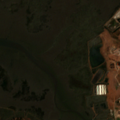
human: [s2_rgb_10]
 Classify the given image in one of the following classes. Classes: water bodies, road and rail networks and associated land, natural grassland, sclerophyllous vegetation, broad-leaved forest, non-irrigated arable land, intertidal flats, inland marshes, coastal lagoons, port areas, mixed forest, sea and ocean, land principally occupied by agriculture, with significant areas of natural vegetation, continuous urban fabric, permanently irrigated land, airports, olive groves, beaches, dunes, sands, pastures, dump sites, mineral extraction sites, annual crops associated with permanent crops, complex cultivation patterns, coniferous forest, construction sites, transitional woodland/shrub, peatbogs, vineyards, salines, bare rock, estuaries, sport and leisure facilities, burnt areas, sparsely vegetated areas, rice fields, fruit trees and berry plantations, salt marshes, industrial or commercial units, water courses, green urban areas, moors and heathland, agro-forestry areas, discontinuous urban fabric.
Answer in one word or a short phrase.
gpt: complex cultivation patterns, salt marshes, salines, estuaries